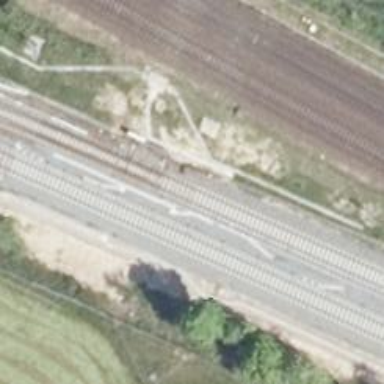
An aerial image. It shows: Railway signal.